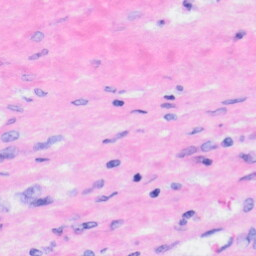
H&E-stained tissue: Liver